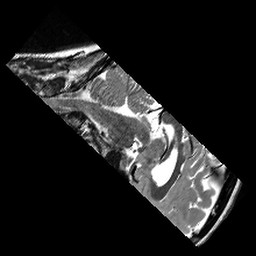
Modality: T2w
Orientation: sagittal
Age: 34
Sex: female
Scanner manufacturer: siemens
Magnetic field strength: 3 T
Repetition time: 6.1 s
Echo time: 0.104 s